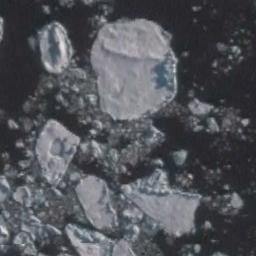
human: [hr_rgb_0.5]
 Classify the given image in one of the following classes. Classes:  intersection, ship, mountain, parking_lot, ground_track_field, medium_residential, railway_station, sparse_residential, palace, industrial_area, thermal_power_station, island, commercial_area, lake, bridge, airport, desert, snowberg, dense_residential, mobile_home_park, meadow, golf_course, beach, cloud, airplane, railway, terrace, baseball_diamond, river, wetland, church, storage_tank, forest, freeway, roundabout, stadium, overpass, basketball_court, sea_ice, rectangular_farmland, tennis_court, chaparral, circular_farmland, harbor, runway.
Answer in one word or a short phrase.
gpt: sea_ice